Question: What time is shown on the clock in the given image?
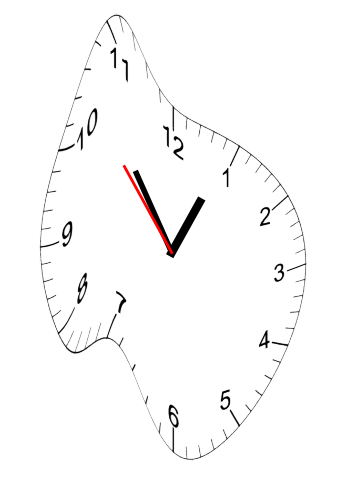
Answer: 12:53:53